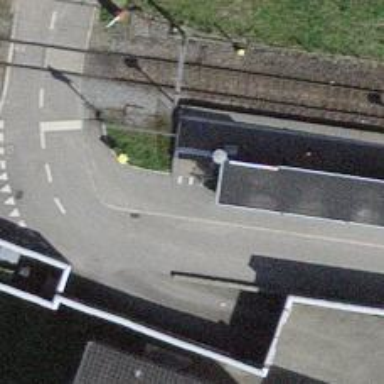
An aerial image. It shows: Footway made of unhewn cobblestones.